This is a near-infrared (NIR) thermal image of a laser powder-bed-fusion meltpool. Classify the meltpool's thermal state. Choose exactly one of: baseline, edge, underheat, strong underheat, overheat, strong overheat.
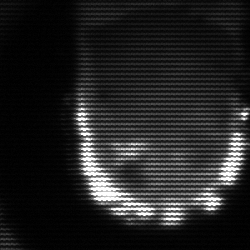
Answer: baseline